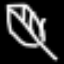
Label: leaf